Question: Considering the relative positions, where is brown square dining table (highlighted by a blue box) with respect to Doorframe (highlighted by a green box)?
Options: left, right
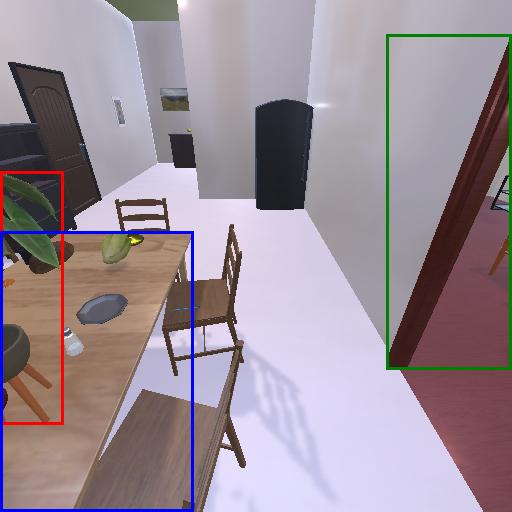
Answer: left